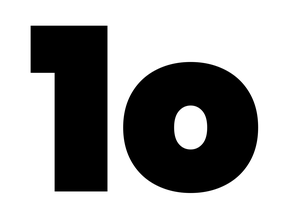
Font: Poppins-Black